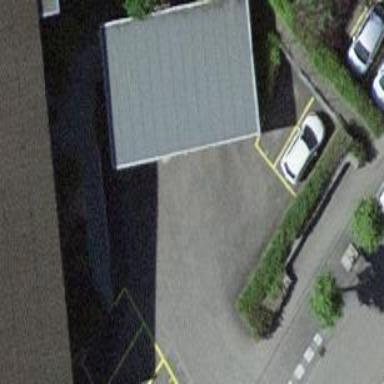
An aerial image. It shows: Garage.